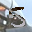
Label: 5